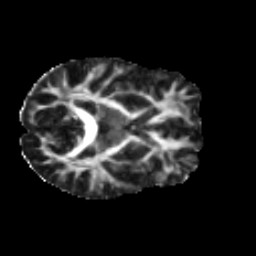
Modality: FA
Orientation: axial
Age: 29
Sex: male
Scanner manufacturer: ge
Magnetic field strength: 3 T
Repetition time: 7.8 s
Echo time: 0.0607 s